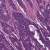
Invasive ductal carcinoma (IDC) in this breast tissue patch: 1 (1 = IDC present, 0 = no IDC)